Field crop: maize
Growth stage: 2
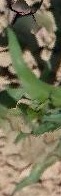
Species: maize